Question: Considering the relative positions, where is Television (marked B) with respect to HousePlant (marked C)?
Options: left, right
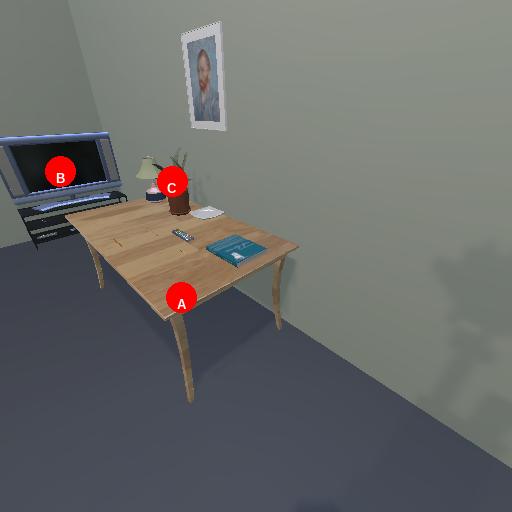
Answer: left